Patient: sex M, age 64
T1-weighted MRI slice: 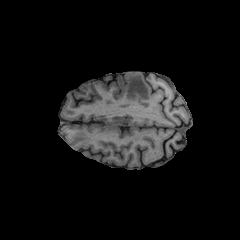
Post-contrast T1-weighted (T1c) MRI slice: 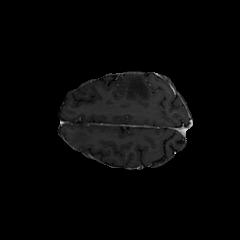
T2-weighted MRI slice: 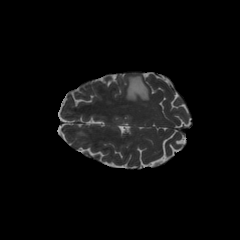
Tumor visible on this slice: yes
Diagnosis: Glioblastoma, IDH-wildtype
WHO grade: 4